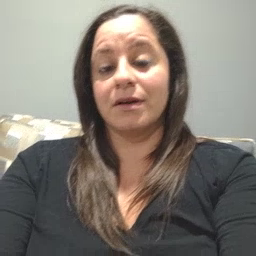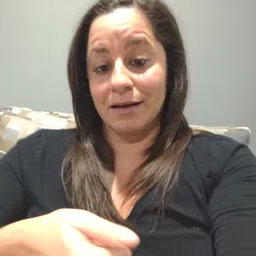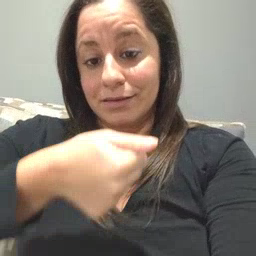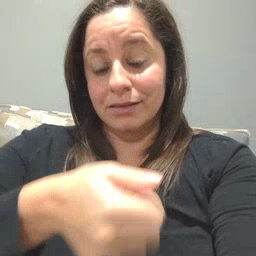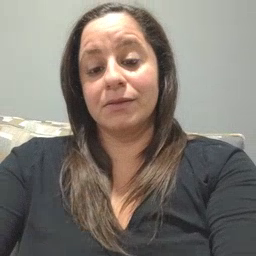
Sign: hide